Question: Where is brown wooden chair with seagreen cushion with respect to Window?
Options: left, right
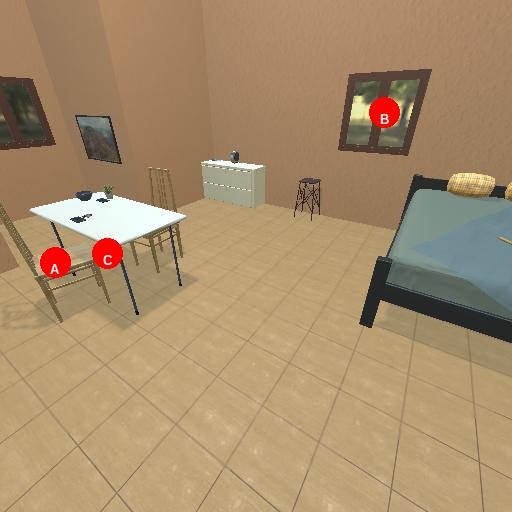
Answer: left